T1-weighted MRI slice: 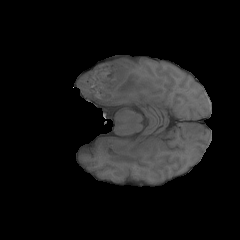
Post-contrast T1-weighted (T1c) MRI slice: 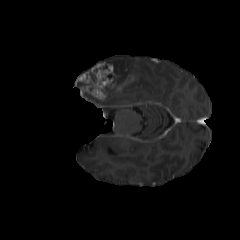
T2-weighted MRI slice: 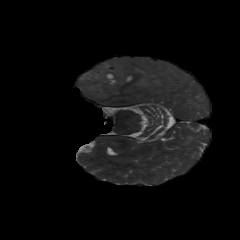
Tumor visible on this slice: yes